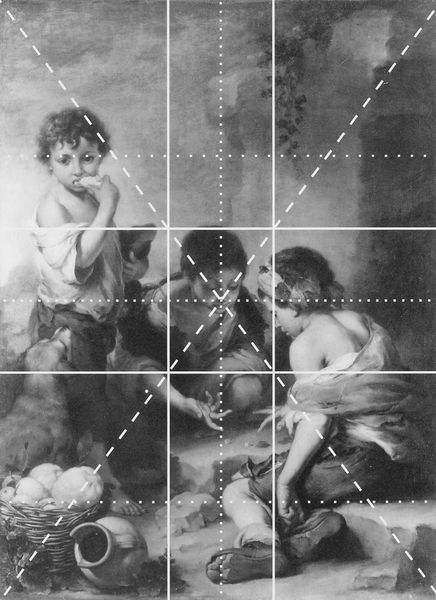
Titel: Buben beim Würfelspiel
Künstler: Bartolomé Esteban Murillo
Institution: München, Alte Pinakothek
Schlagwörter: dunkel, felsen, gruppe, himmel, sitzen, mitte, schwarz, skizze, weiss, blick, hund, hemd, hose, arm, kleidung, stein, steine, stirnband, bild, ast, boden, kind, schulter, kinder, früchte, krug, kürbis, vase, füße, perspektive, fußboden, studie, knaben, linien, essen, spielen, kopftuch, symmetrie, korb, brot, junge, striche, spiel, knabe, barfuß, schnitt, schwarz-weiß, würfel, himme, efeu, zitrone, zentriert, einteilung, würfeln, schihe, kinder#, lhimmel, kinderskizze